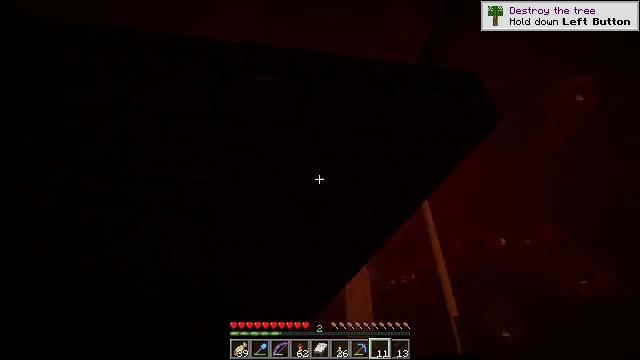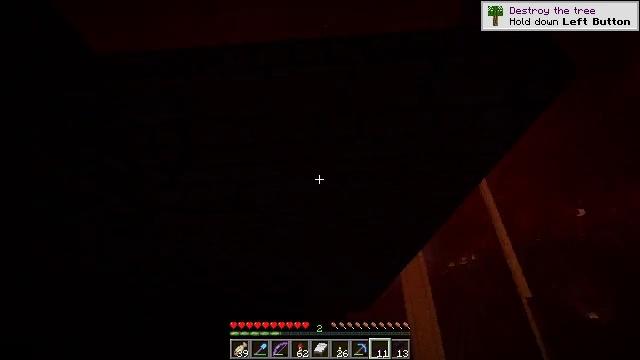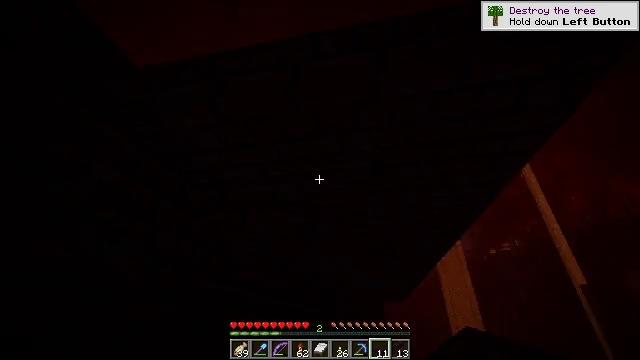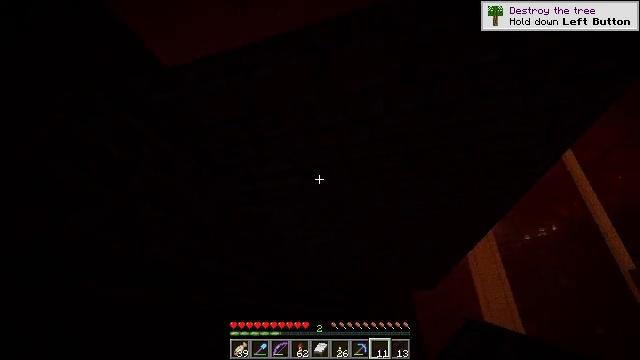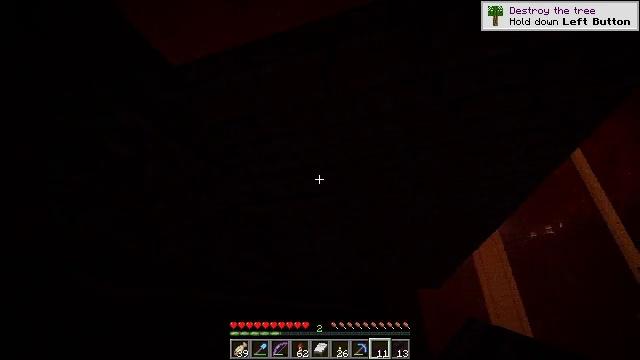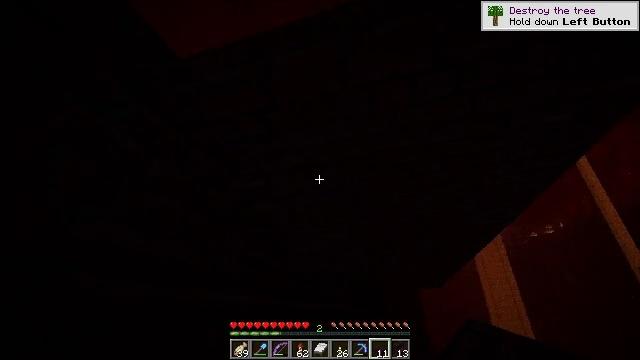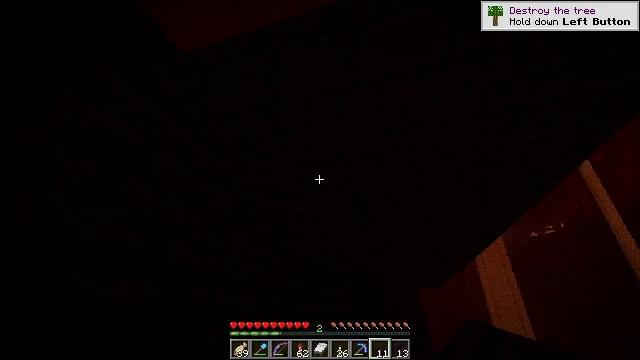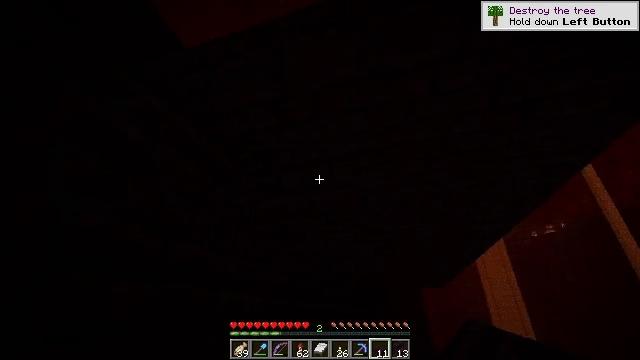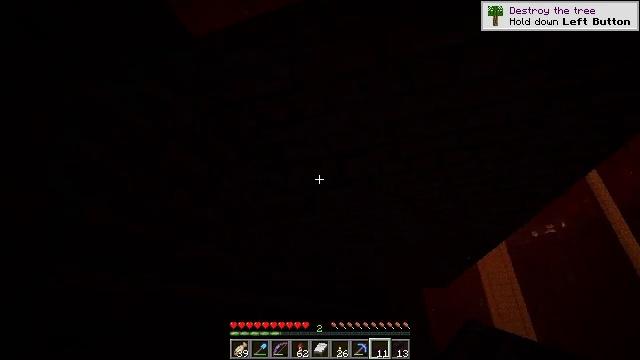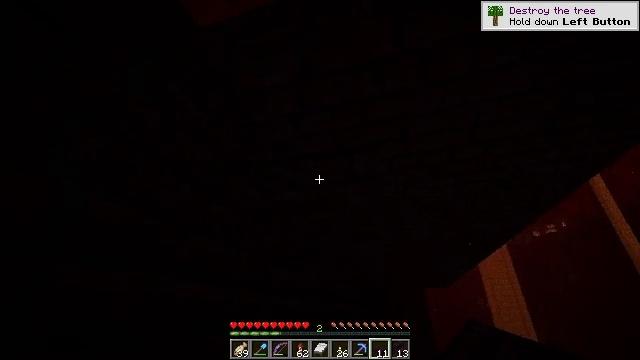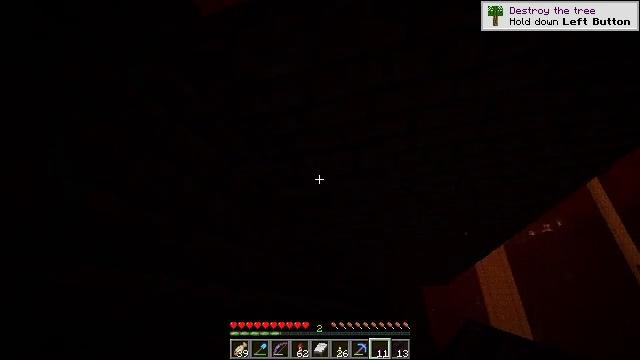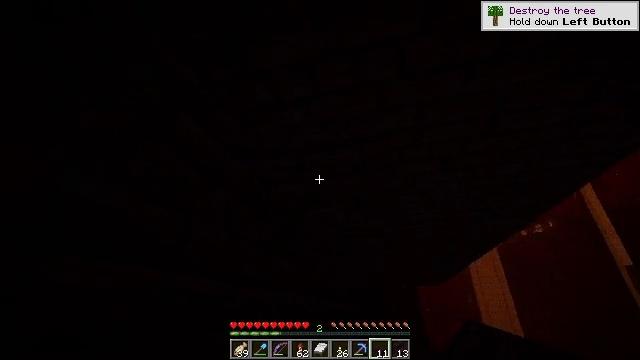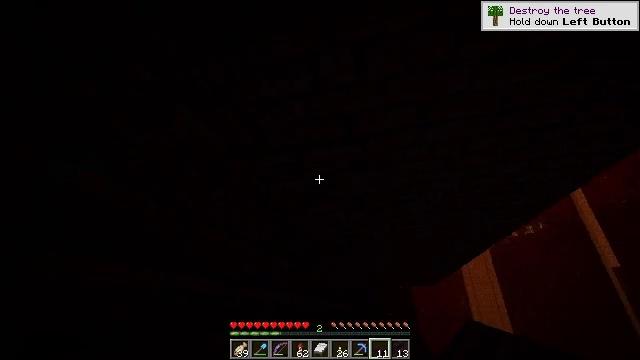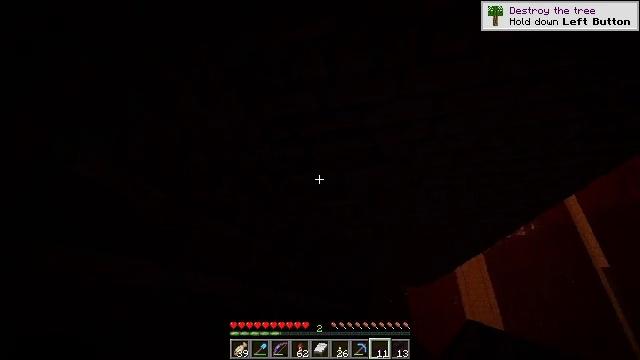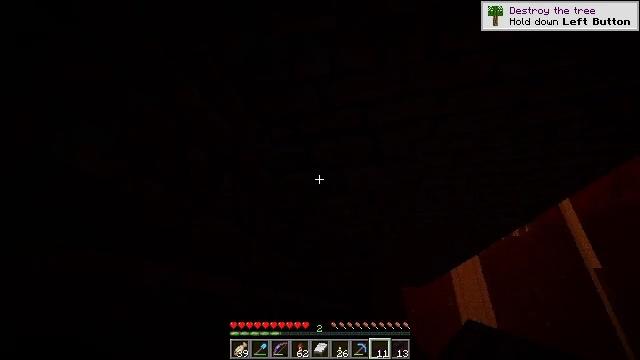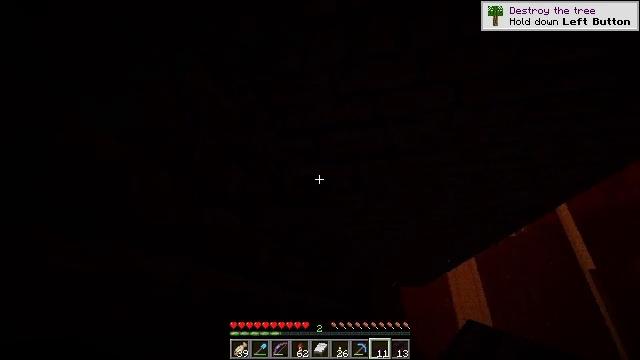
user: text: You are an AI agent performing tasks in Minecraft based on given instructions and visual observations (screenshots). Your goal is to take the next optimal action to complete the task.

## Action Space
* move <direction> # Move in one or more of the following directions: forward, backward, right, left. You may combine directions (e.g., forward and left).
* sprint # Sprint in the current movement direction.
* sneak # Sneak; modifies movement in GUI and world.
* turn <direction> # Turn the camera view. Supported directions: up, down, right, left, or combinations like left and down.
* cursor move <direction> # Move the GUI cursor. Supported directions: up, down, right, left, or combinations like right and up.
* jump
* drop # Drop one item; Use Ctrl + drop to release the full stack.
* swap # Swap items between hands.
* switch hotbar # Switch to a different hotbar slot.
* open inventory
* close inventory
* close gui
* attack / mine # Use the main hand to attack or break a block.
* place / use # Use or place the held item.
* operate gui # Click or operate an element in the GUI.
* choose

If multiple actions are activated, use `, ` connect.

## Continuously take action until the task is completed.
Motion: motion action
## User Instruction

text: Collect nether brick slab from the structure.
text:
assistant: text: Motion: move left, sneak, turn left and down
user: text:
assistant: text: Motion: move left, sneak, turn left and down
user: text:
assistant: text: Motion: move forward and move left, sneak, turn left and down
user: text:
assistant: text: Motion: move forward and move left, sneak
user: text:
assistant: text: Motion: move forward and move left, sneak
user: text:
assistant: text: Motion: move forward and move left, sneak
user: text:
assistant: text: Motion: move forward and move left, sneak
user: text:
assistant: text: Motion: move forward and move left, sneak
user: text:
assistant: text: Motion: move forward and move left, sneak
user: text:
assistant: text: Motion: move forward and move left, sneak
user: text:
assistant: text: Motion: move forward and move left, sneak, turn right
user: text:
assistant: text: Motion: move forward and move left, sneak, turn right
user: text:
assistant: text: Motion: move forward and move left, sneak, turn right
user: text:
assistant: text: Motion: move forward and move left, sneak
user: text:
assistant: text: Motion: move forward and move left, sneak
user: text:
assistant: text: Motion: move forward and move left, sneak, turn right
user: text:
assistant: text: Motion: move forward and move left, sneak, turn right
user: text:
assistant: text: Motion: move forward and move left, sneak, turn right
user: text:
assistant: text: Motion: move forward, sneak, turn right and up
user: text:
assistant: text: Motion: sneak, turn right
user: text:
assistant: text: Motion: sneak, turn right
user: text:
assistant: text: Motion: sneak, turn right
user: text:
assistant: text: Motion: sneak
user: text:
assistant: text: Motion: sneak
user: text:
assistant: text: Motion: sneak
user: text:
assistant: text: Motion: sneak
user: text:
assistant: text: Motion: sneak
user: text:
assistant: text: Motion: sneak
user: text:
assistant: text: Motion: sneak
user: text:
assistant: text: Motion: sneak